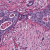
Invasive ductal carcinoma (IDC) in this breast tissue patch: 0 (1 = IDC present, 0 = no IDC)